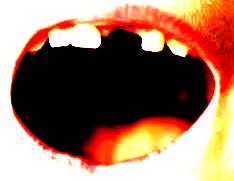
Condition: hypodontia